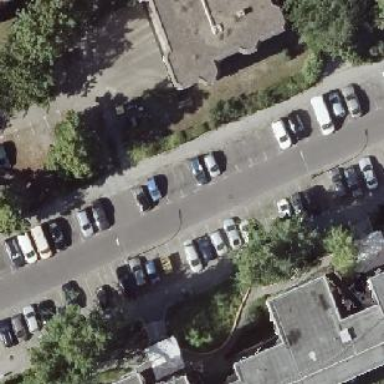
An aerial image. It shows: Parking area with surface.